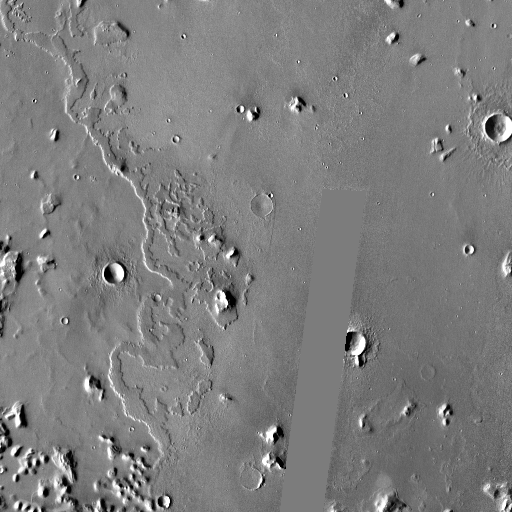
Crater classes present: Background, Other, Layered, Buried